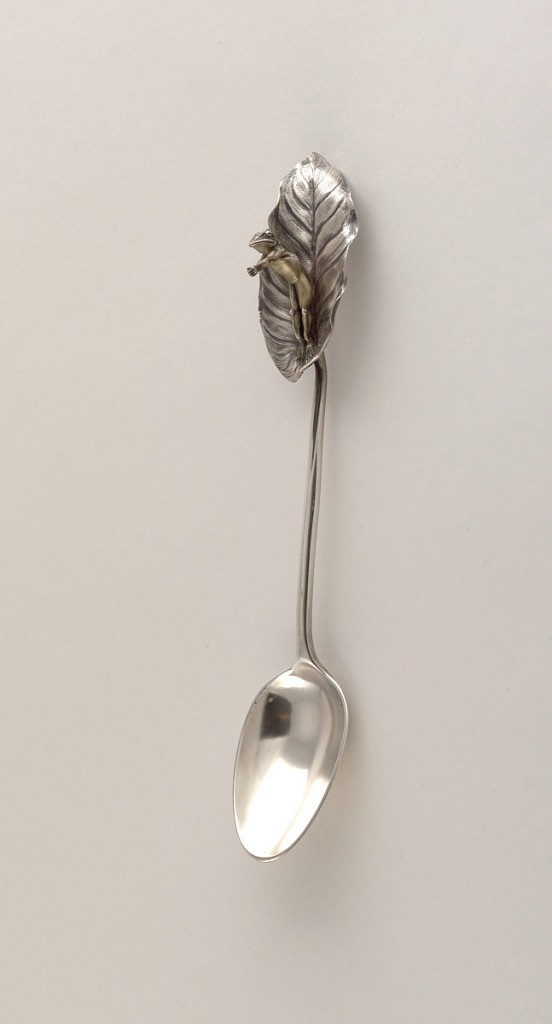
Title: Spoon with Frog Jumping from Leaf Handle
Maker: Charles Victor Gibert, French
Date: ca. 1890
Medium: silver
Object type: spoon
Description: Oval shaped bowl, narrow stem, leading to large leaf-shaped terminal with relief frog applied to appear as if diving from leaf. On reverse side stem of handle continues to form central stem of leaf terminal.